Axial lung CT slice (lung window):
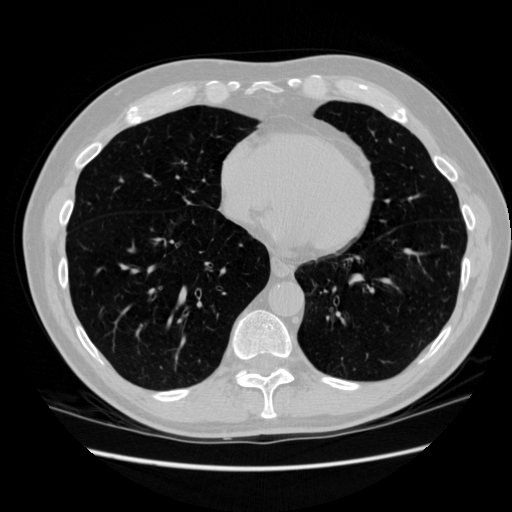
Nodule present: no